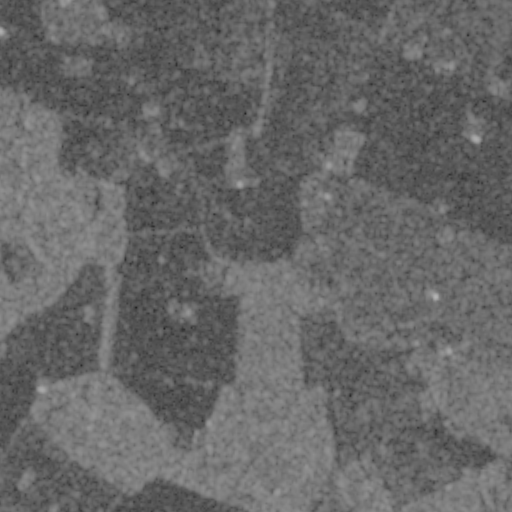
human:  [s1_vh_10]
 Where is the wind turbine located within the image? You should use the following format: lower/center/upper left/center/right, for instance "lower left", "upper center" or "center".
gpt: The wind turbine is located in the upper right of the image.
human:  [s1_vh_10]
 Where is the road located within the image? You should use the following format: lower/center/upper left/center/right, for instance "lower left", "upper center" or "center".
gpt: There is no road in the image.

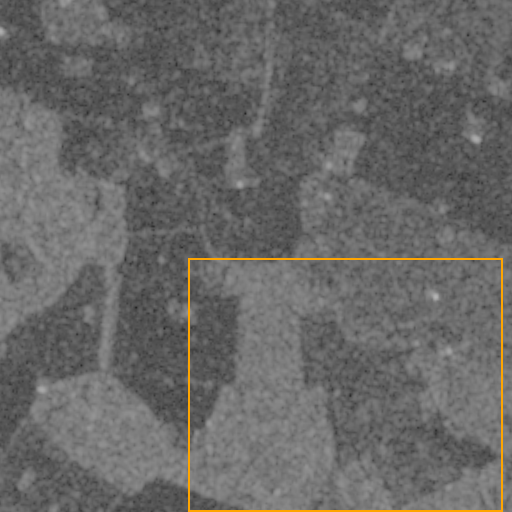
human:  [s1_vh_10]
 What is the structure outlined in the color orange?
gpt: The structure outlined in orange is a crop field.
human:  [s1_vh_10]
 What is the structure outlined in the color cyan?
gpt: There is no cyan outline.